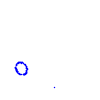
Particle: proton